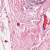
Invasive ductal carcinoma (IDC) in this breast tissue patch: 0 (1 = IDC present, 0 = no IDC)